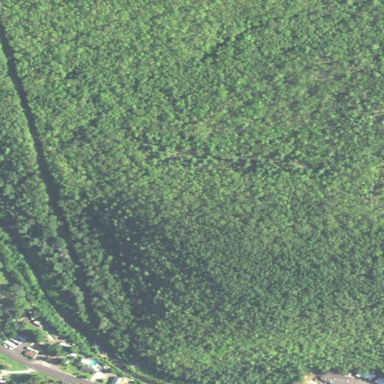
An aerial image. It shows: Woodland with evergreen needle-leaved trees.